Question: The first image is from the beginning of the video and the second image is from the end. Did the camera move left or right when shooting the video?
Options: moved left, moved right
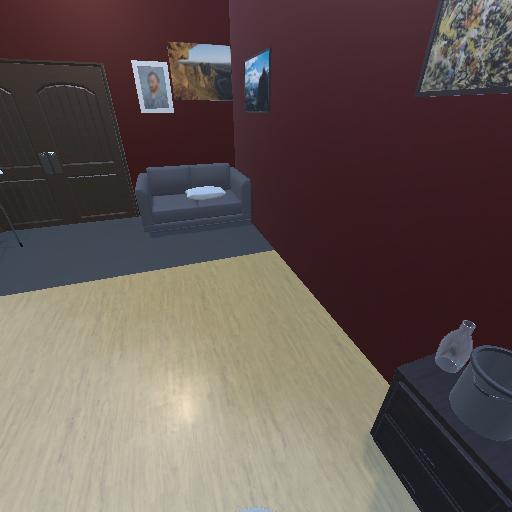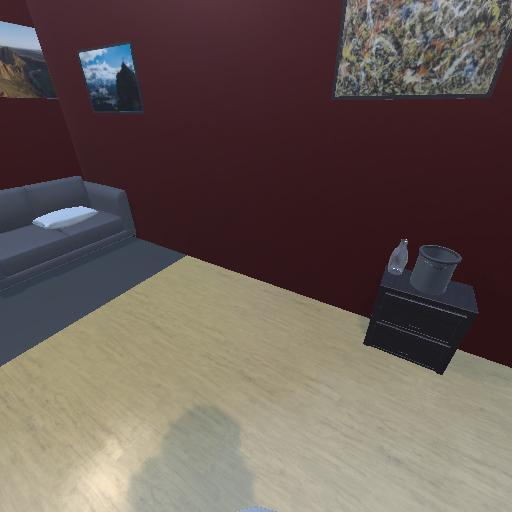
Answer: moved left